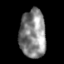
Tissue: skin
Cell type: Epithelial cells
Senescence score: 0.2697
Nuclear area (px): 1229
Mean DAPI intensity: 135.845